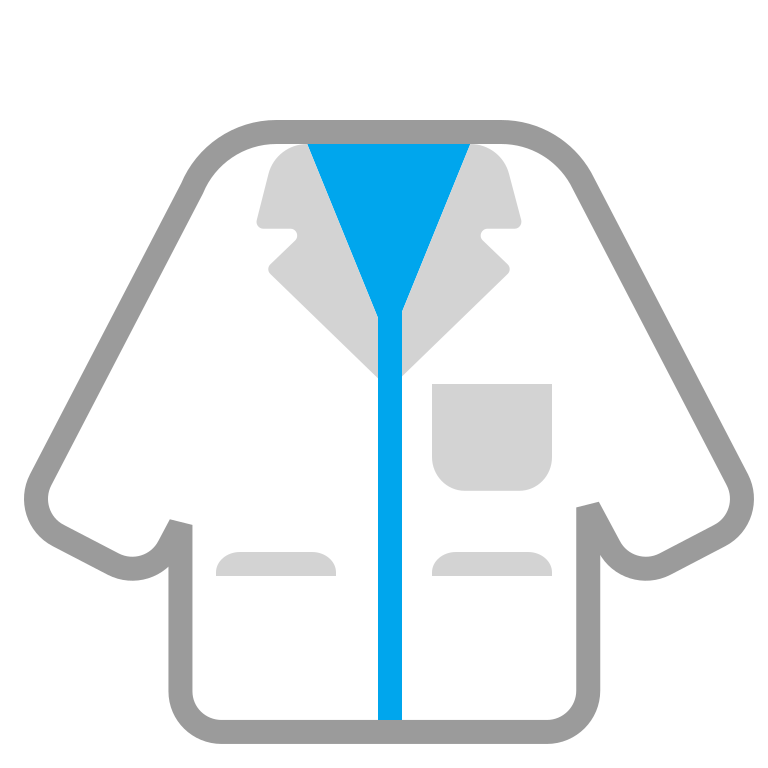
lab coat flat